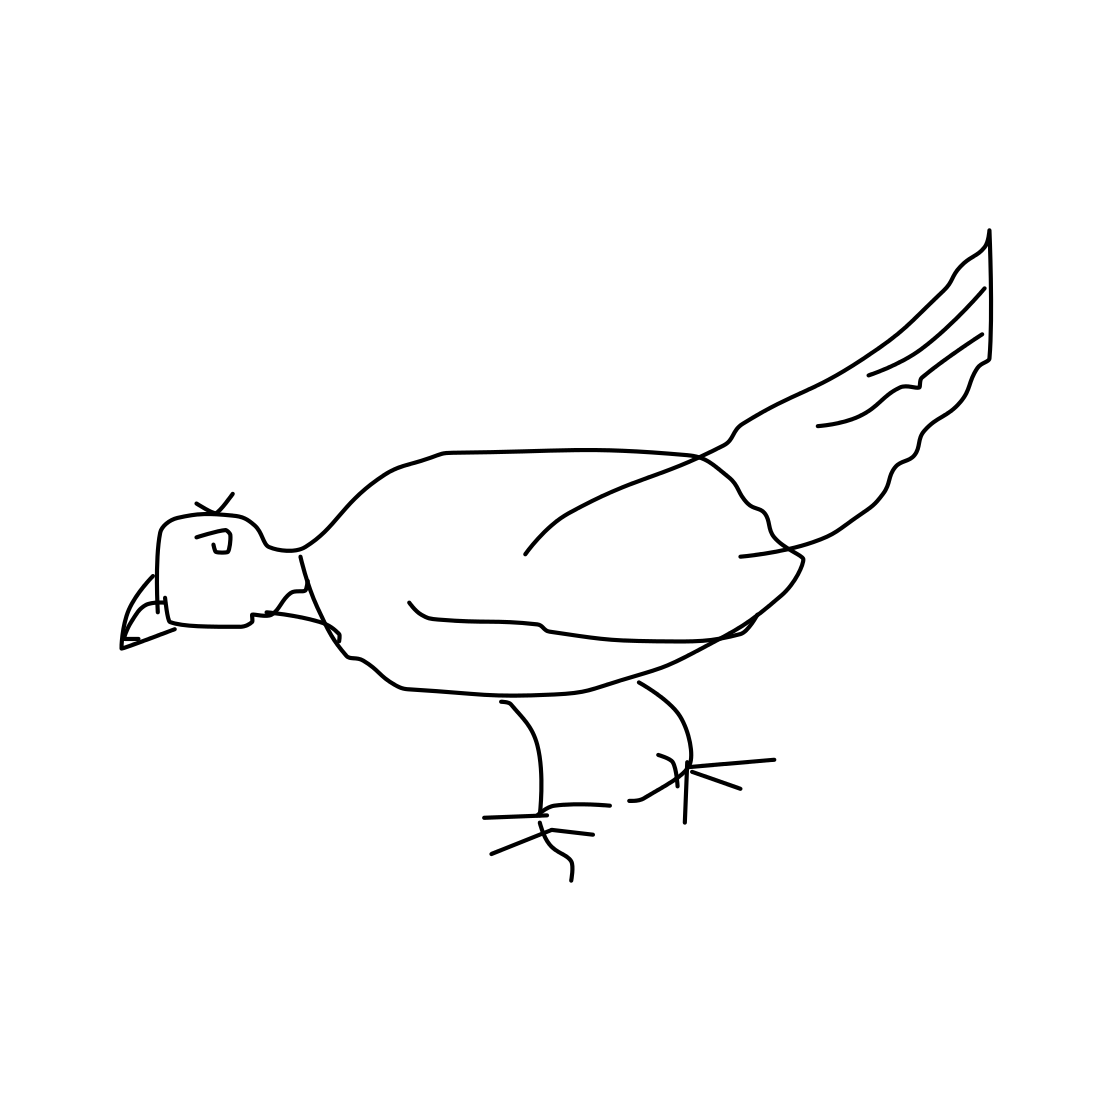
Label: standing bird